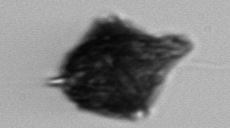
Label: Gonyaulax